Aerial crown-view tile of a tropical tree (Barro Colorado Island, Panama), acquired 20250414:
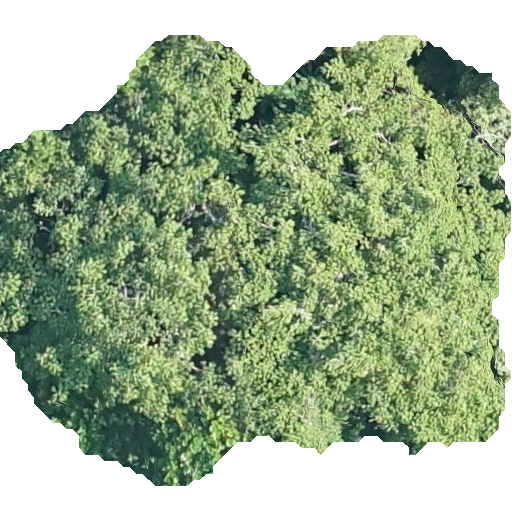
Species: Sterculia apetala
GBIF accepted scientific name: Sterculia apetala
Crown area: 280.336 m²